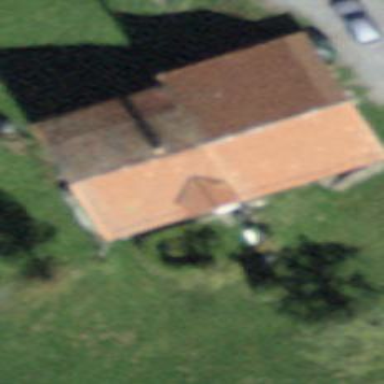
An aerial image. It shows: Farm building.